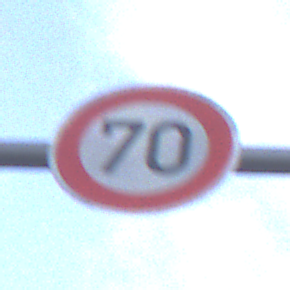
Verkehrszeichen: Geschwindigkeit70
Umgebung: Outdoor, Nature
Tageszeit: SunriseSunset
Wetter: PartlyCloudy
Licht: Natural
Jahreszeit: NotSpecified
Kontrast: LowContrast